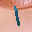
Label: 1